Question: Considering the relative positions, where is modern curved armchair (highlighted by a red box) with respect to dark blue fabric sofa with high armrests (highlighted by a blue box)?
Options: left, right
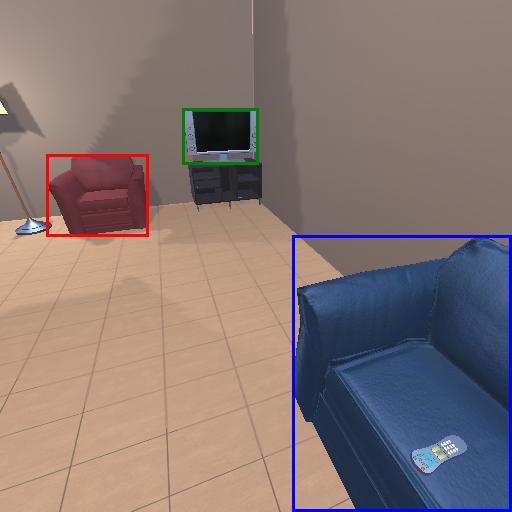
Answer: left